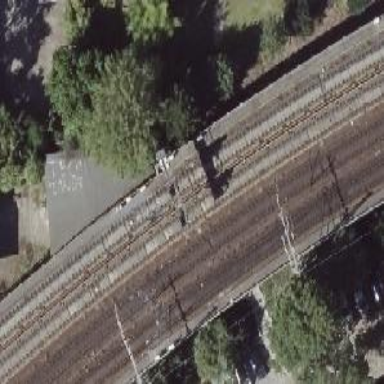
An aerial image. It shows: Railway signal.